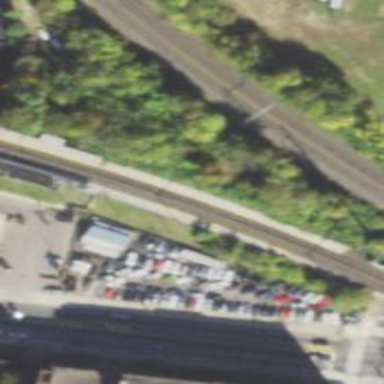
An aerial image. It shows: Platform for public transport at railway station.